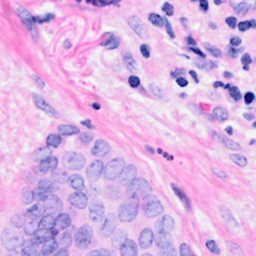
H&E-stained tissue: Breast